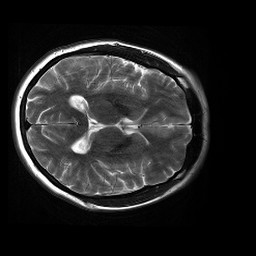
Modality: T2w
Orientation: axial
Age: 25
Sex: female
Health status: healthy
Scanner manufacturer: siemens
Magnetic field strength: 3 T
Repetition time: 4.01 s
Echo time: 0.116 s